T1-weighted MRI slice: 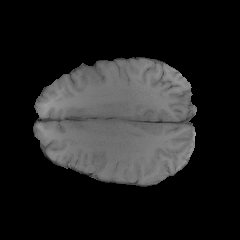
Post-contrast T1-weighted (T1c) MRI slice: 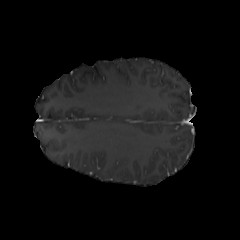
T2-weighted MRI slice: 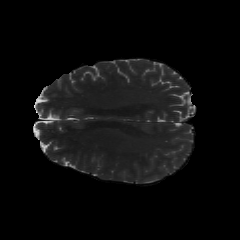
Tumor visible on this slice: no